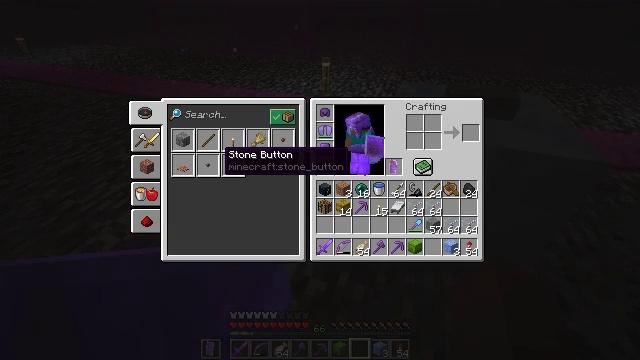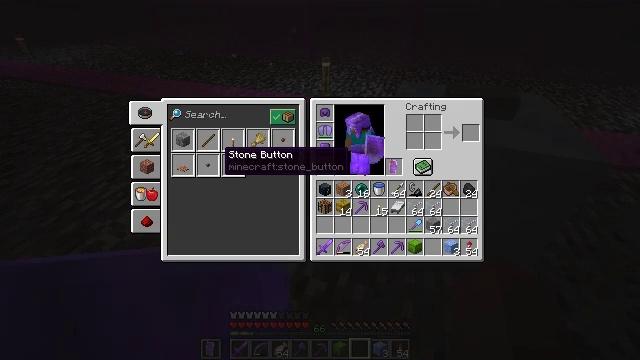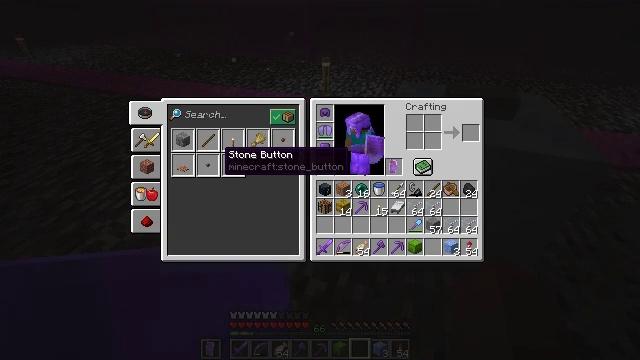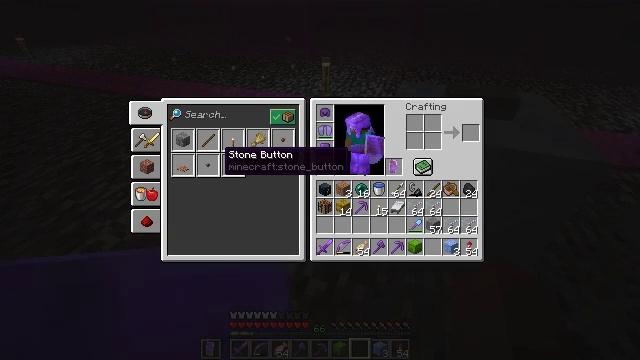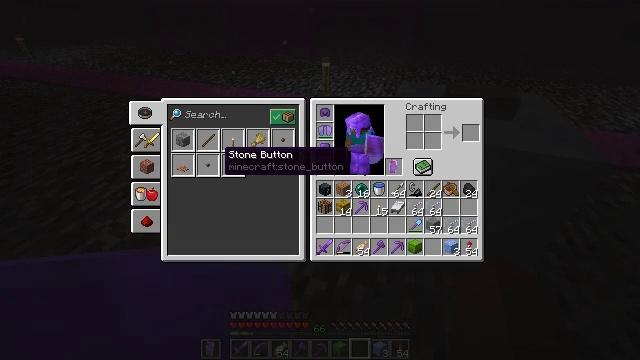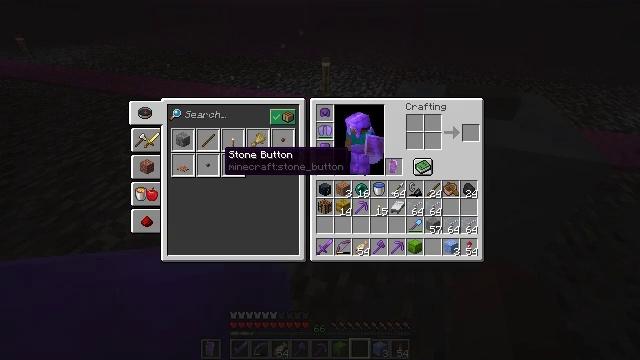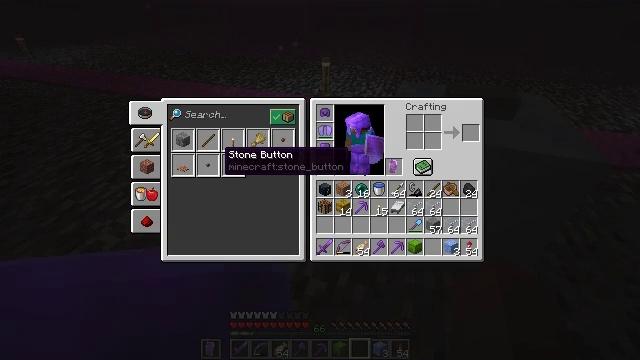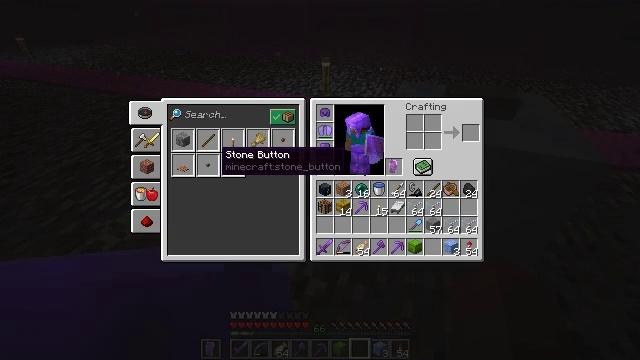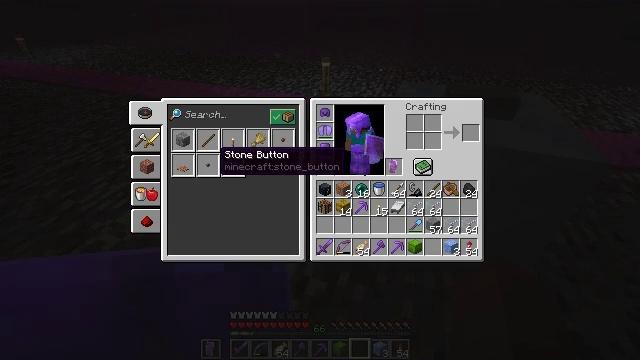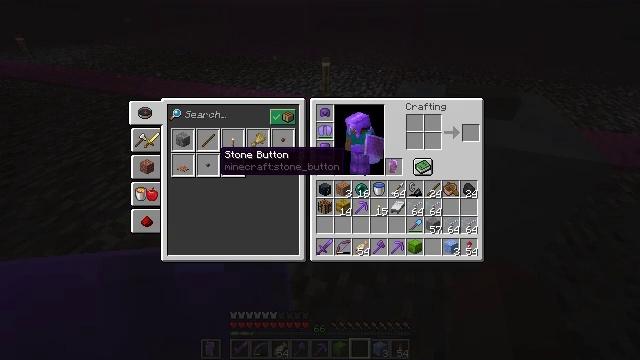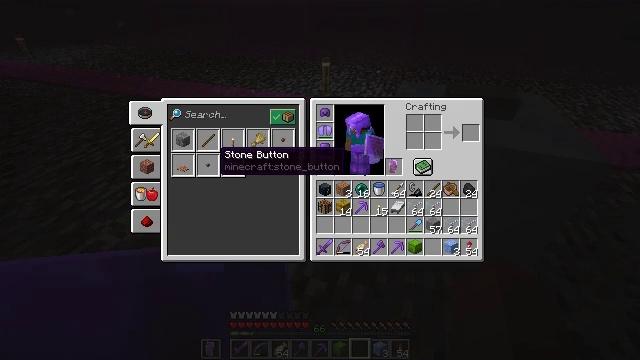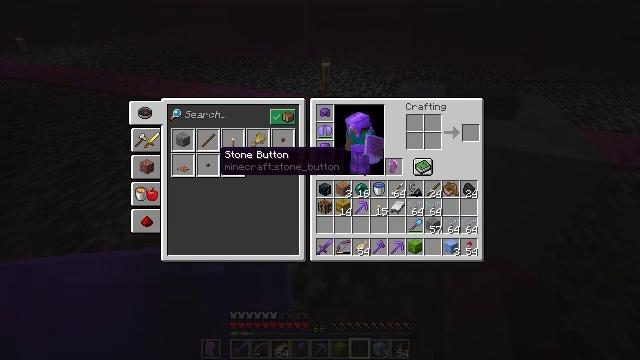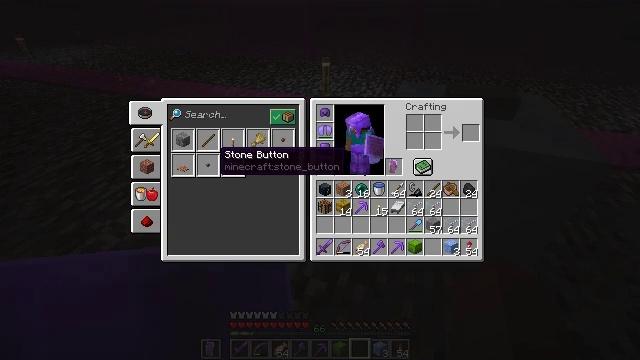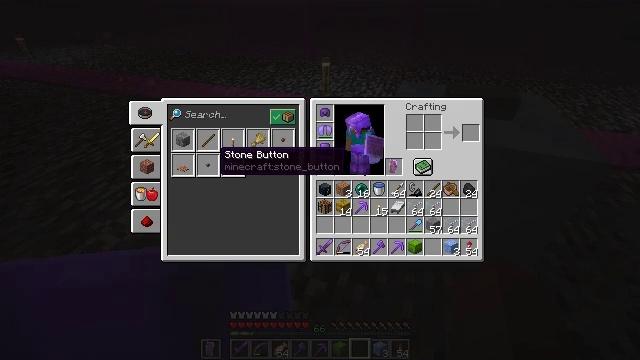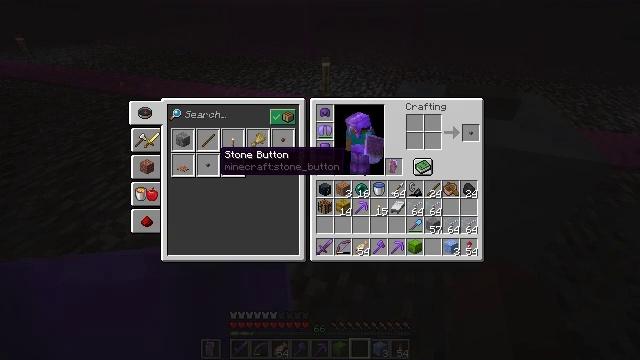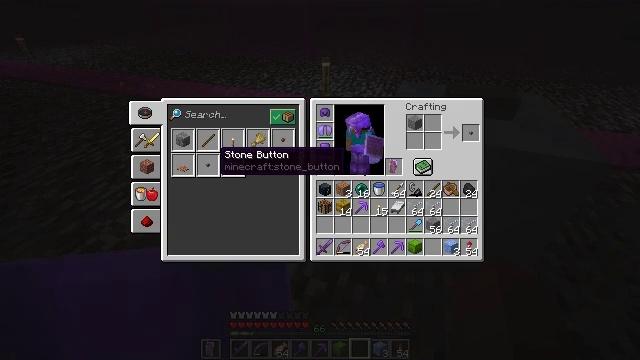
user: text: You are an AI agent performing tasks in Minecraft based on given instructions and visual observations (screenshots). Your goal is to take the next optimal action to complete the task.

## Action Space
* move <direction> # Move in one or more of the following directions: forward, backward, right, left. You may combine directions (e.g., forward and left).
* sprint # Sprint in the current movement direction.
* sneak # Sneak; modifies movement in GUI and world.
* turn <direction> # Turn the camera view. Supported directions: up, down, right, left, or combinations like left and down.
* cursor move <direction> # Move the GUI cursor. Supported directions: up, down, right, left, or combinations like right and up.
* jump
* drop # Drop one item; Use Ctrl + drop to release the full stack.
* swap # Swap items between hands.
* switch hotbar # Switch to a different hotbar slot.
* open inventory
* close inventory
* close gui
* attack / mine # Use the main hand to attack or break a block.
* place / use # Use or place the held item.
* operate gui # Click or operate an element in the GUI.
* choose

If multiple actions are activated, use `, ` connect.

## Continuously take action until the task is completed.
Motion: motion action
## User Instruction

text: With a piece of stone, craft a stone button.
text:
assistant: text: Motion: no_op
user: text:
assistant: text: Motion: no_op
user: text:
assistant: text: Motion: no_op
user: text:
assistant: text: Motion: no_op
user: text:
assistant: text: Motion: no_op
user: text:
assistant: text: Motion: no_op
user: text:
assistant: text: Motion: no_op
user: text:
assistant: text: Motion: no_op
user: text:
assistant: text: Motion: operate gui
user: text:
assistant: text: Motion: operate gui
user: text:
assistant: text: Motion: operate gui
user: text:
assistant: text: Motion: no_op
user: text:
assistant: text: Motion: no_op
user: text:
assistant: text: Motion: operate gui
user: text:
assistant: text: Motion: operate gui
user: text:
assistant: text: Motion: operate gui
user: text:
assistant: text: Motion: no_op
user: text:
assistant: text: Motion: operate gui
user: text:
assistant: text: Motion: operate gui
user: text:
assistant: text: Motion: operate gui
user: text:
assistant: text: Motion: operate gui
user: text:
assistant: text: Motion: no_op
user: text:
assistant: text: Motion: no_op
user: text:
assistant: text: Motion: no_op
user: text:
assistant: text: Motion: no_op
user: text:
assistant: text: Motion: no_op
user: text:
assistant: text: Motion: no_op
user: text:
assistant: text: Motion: no_op
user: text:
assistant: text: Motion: no_op
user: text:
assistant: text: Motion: no_op